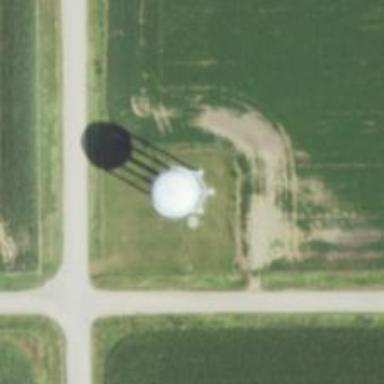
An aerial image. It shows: Water tower that is man-made.